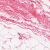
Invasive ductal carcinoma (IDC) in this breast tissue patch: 0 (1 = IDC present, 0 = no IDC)